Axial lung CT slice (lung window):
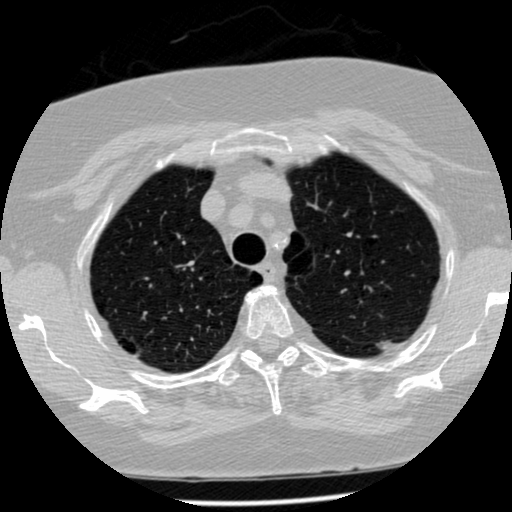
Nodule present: no